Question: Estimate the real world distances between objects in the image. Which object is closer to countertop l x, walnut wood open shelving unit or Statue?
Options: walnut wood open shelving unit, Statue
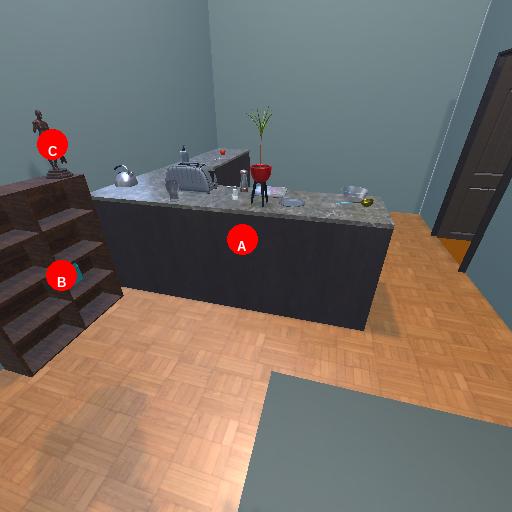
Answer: walnut wood open shelving unit